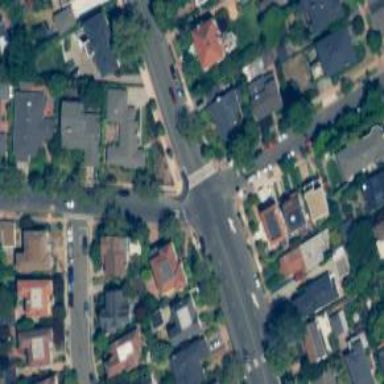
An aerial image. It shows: Residential road with separate sidewalk.